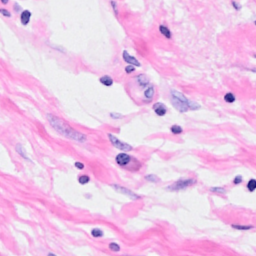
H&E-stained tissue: Breast